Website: apple
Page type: payment
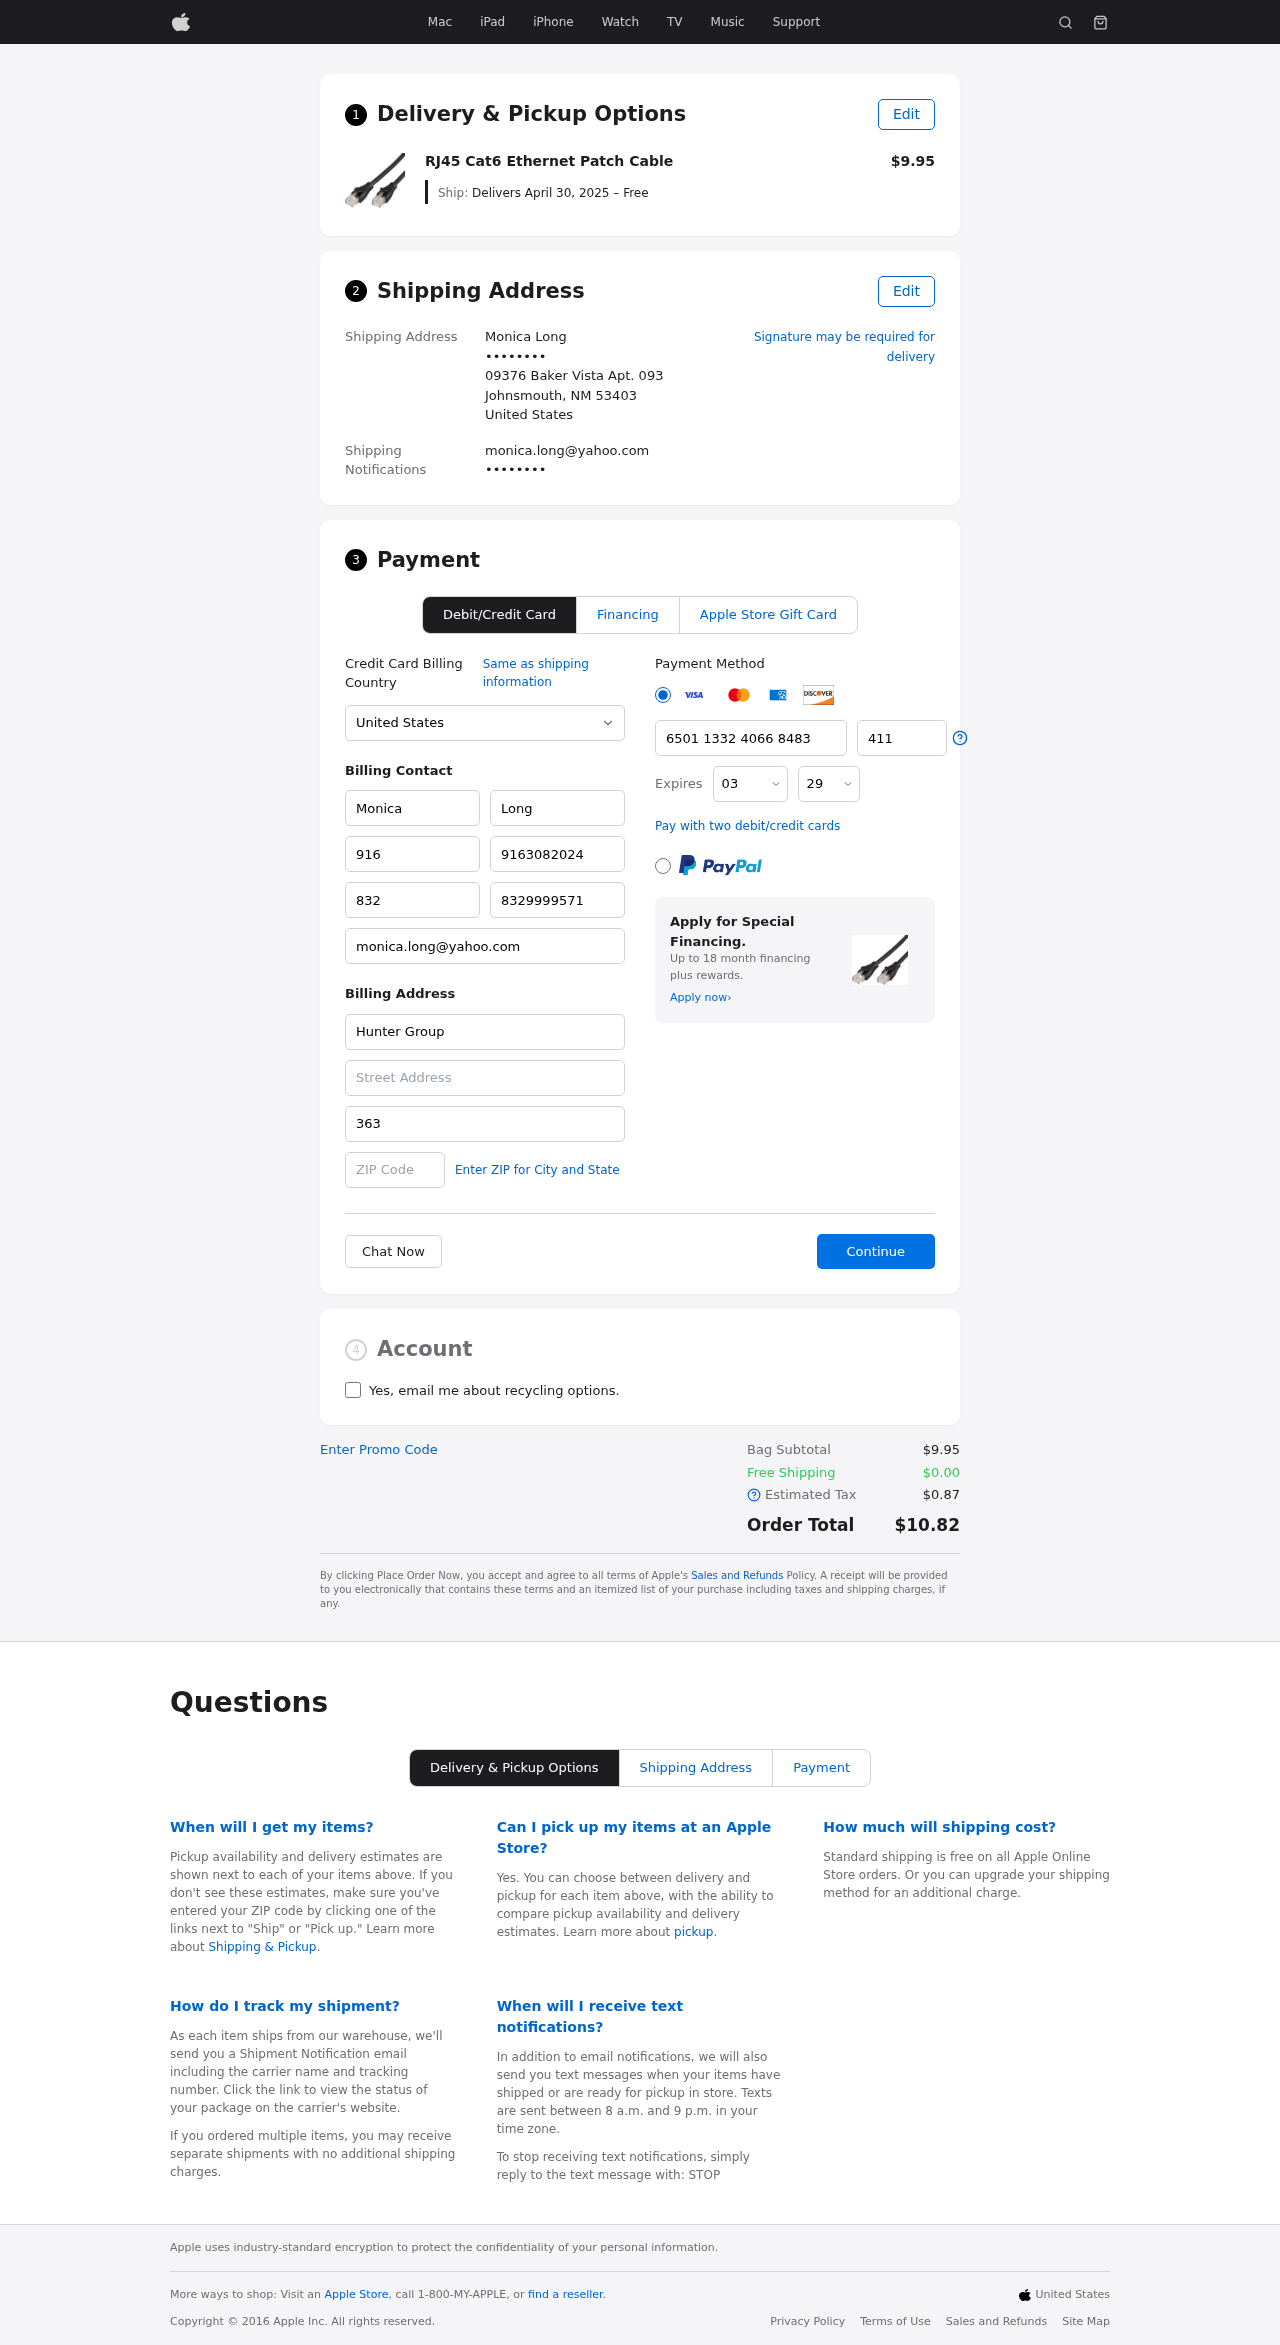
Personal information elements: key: PII_CARD_CVV
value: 411
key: PII_CARD_EXPIRY_MONTH
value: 03
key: PII_CARD_EXPIRY_YEAR
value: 29
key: PII_CARD_NUMBER
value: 6501 1332 4066 8483
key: PII_CITY_STATE_ZIP
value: Johnsmouth, NM 53403
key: PII_COMPANY
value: Hunter Group
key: PII_COUNTRY
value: United States
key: PII_EMAIL
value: monica.long@yahoo.com
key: PII_EMAIL2
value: monica.long@yahoo.com
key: PII_FIRSTNAME
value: Monica
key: PII_FULLNAME
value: Monica Long
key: PII_LASTNAME
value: Long
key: PII_PHONE3
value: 9163082024
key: PII_PHONE_ALT
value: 8329999571
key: PII_PHONE_ALT_AREA
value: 832
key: PII_PHONE_AREA
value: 916
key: PII_SECURITY_CODE
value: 363
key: PII_STREET
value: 09376 Baker Vista Apt. 093
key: PII_PHONE
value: ••••••••
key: PII_PHONE2
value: ••••••••
Product elements: key: PRODUCT1_NAME
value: RJ45 Cat6 Ethernet Patch Cable
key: PRODUCT1_PRICE
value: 9.95
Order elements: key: ORDER_DELIVERY_DATE
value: Delivers April 30, 2025 – Free
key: ORDER_SUBTOTAL
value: $9.95
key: ORDER_SHIPPING_COST
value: $0.00
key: ORDER_TAX
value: $0.87
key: ORDER_TOTAL
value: $10.82